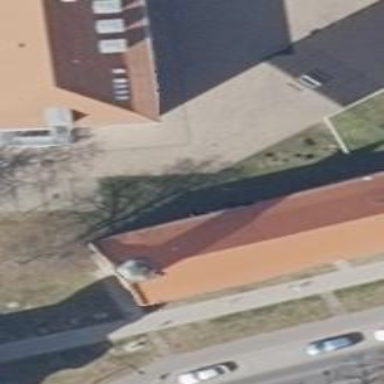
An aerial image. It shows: Beautiful church building.